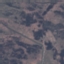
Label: HerbaceousVegetation